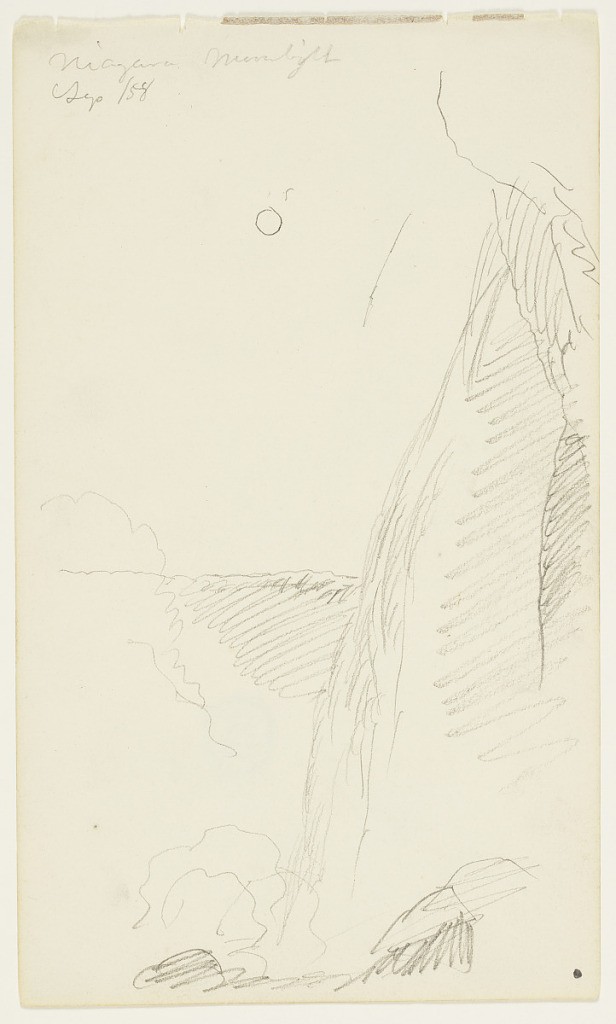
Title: Niagara Moonlight
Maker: Frederic Edwin Church, American, 1826–1900
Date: September 1858
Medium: Graphite on white wove paper
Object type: drawing
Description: Landscape sketch showing a view of Niagara Falls by moonlight, as seen from below the falls themselves. At right, water cascades vertically into the river below, sending up a plume of mist. In the lower right corner, nearby rocks are loosely rendered. In the distance at center, the opposite site of the curving falls is visible. At upper center, the moon presides over the scene.